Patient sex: M
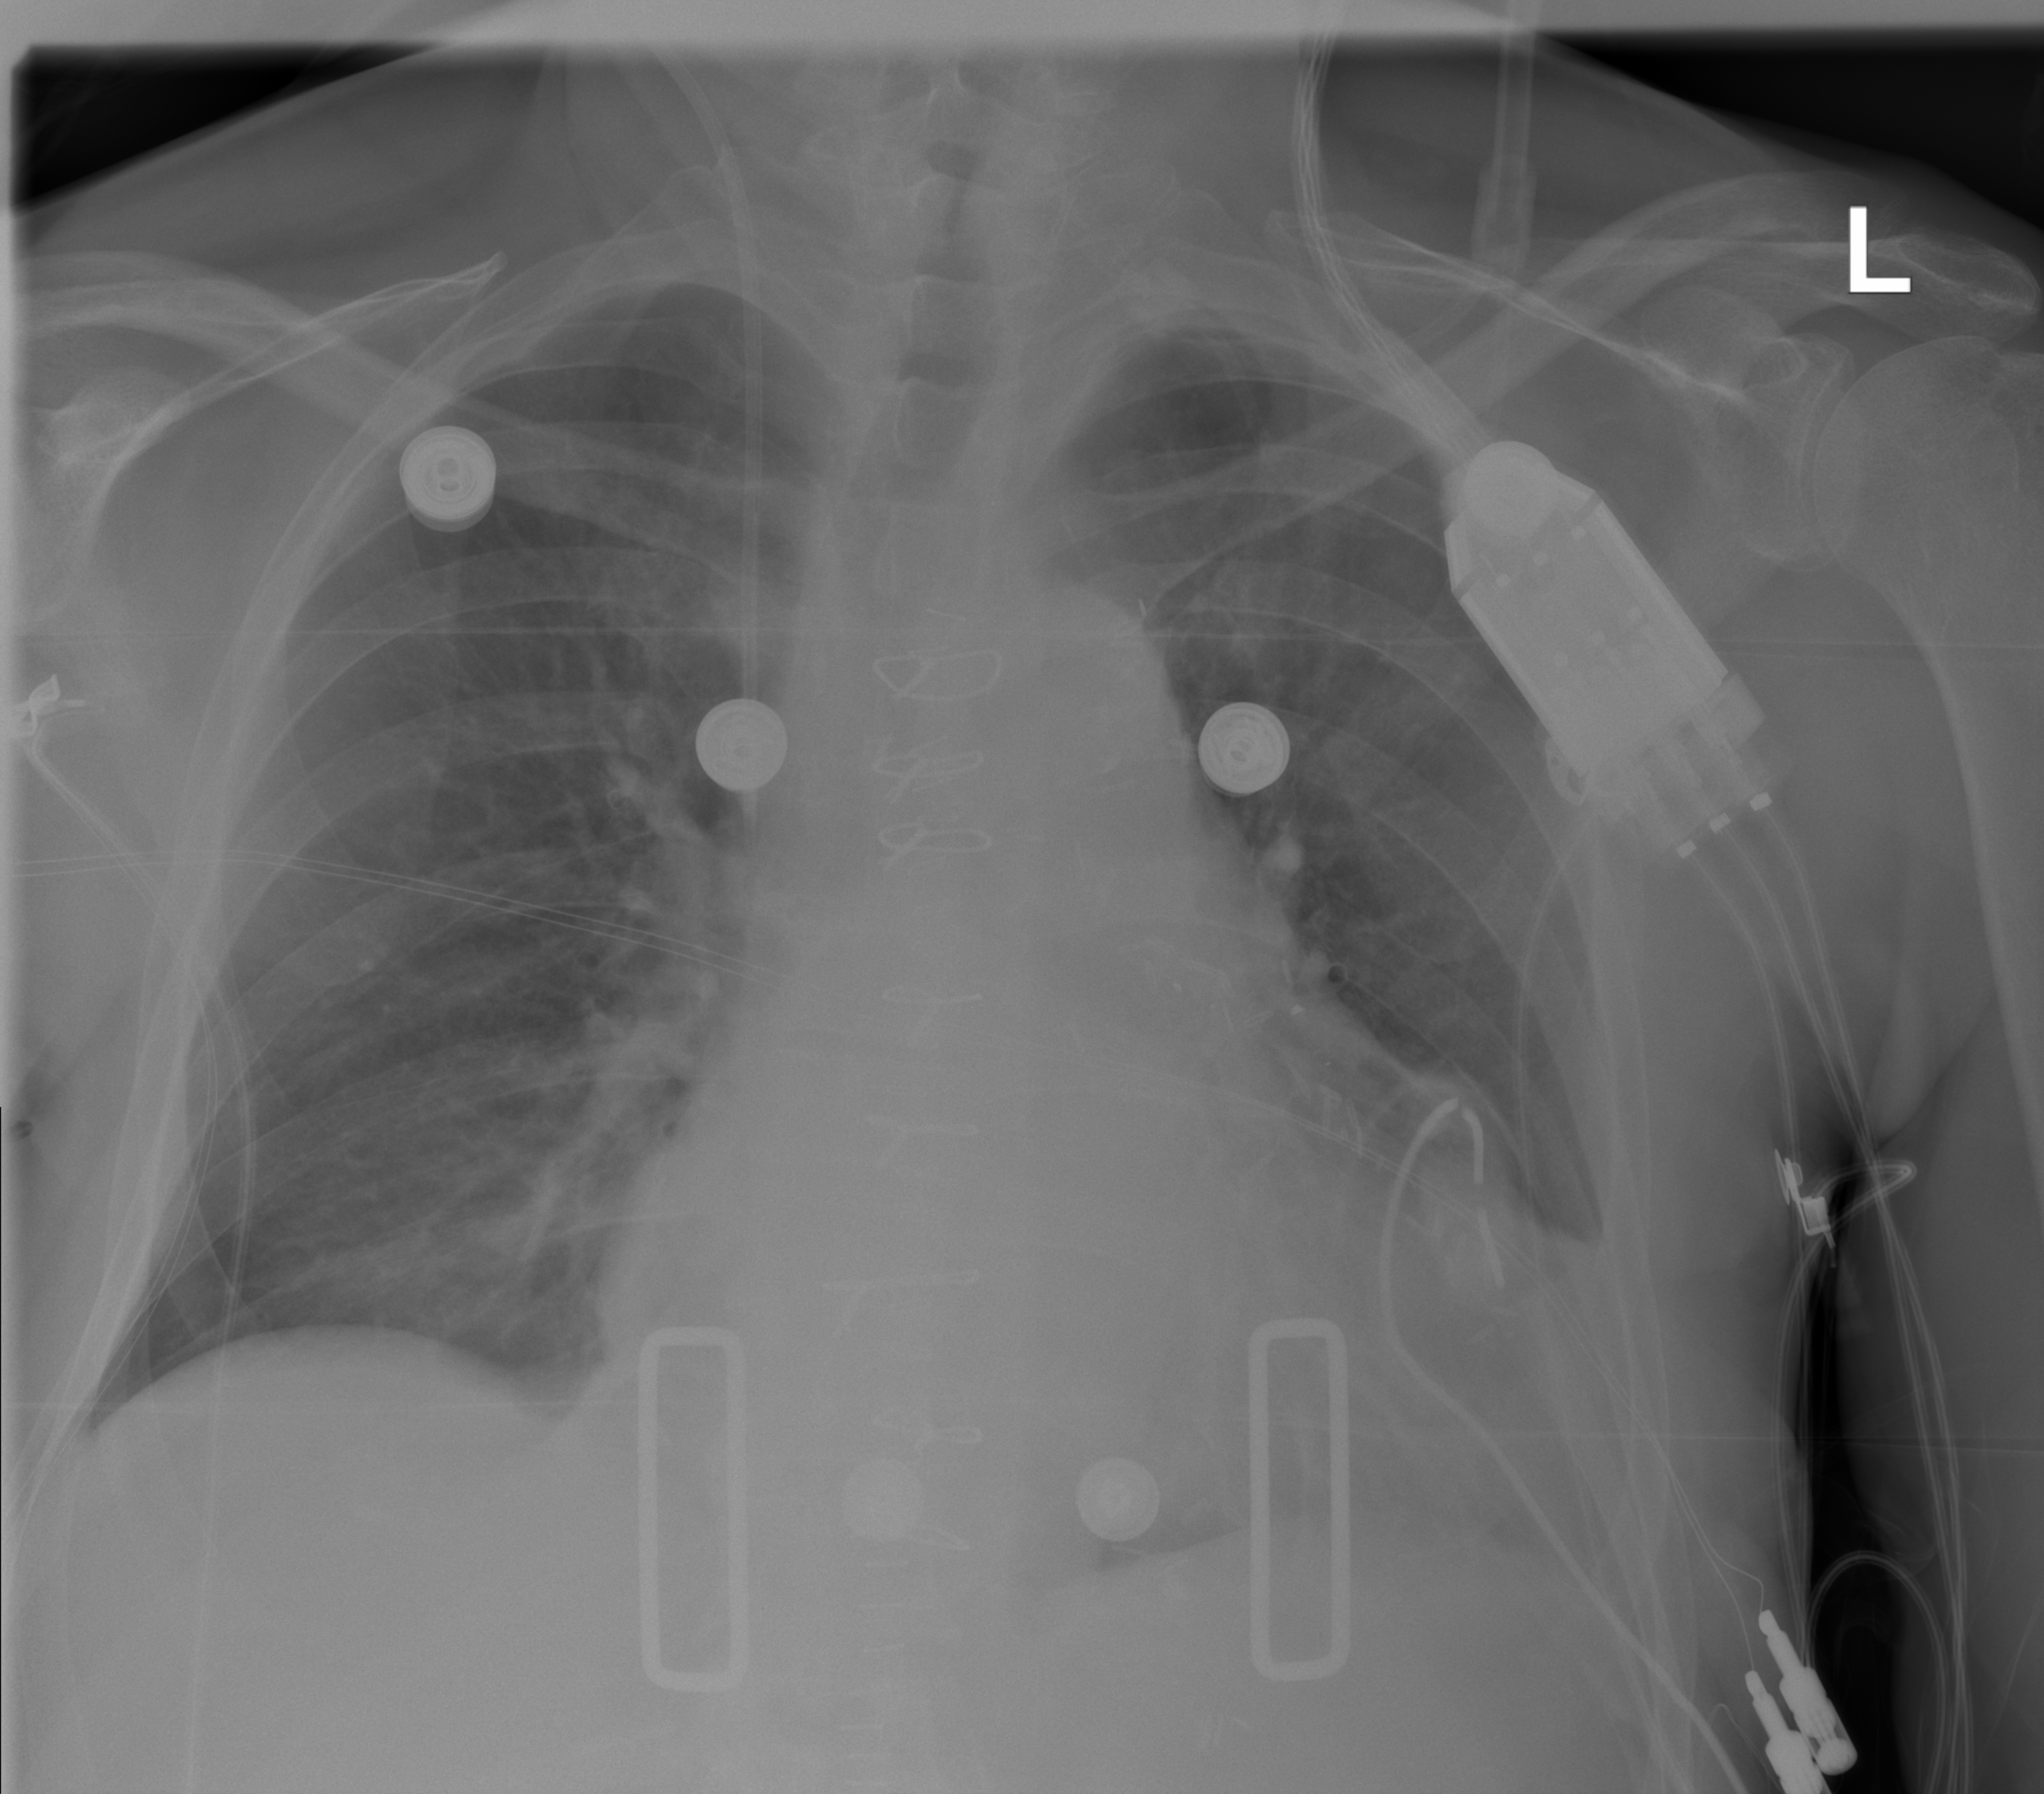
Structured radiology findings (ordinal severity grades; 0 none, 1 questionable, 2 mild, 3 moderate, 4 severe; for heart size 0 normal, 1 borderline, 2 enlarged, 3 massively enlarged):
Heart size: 2
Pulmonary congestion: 0
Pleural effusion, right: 0
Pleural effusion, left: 1
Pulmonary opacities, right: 0
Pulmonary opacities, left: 0
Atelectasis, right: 0
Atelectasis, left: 2